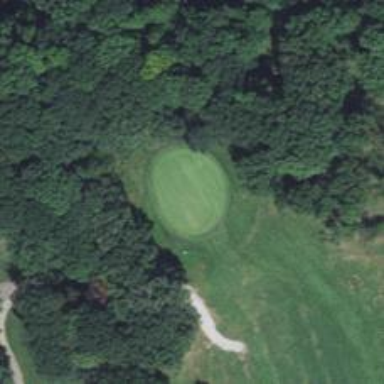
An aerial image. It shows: Golf hole.